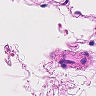
Metastatic tissue present: no